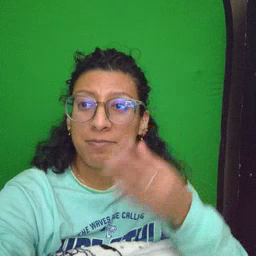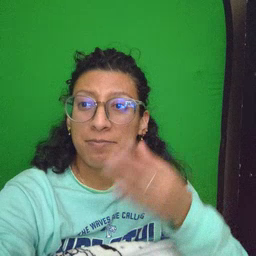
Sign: kitty